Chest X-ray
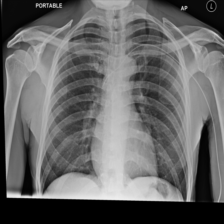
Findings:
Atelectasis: negative
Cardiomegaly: negative
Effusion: negative
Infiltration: negative
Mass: negative
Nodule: negative
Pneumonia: negative
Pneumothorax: negative
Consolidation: negative
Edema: negative
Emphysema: negative
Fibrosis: negative
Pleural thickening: negative
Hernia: negative